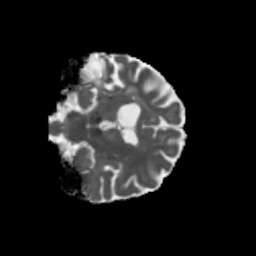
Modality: MD
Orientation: coronal
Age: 68
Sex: female
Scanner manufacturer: siemens
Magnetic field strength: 3 T
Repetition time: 5.47 s
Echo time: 0.0854 s